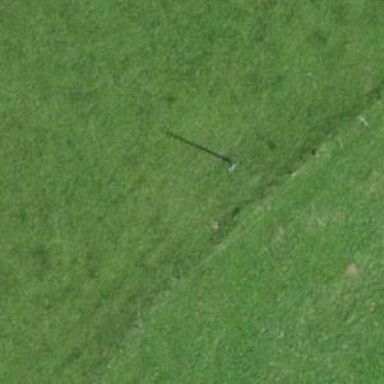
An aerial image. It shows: Minor power line.